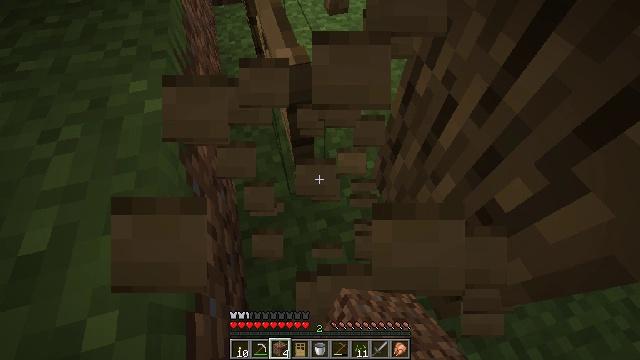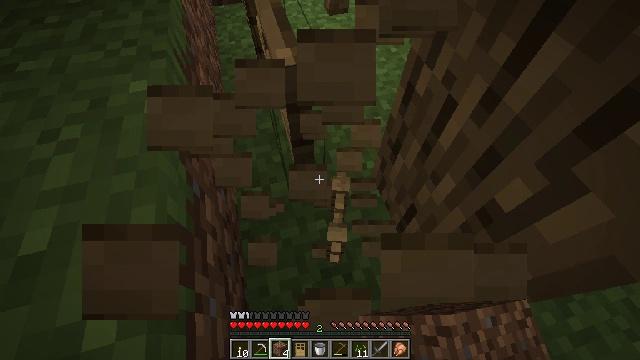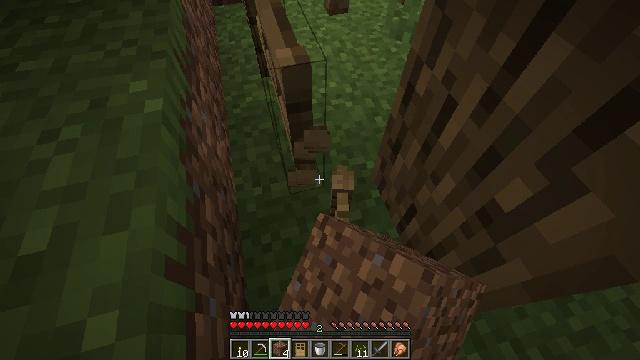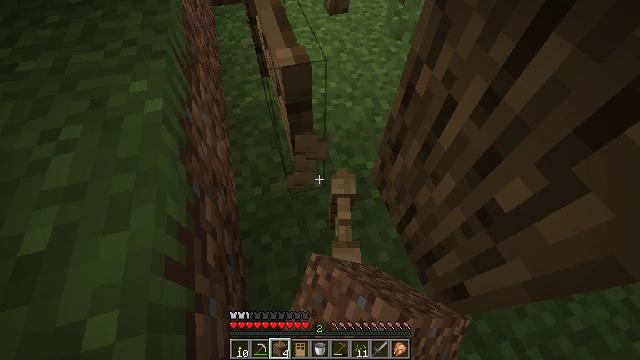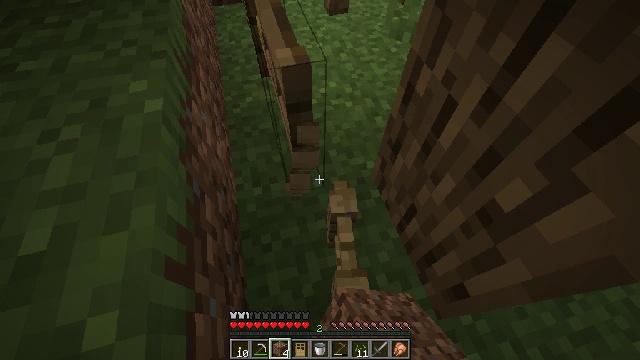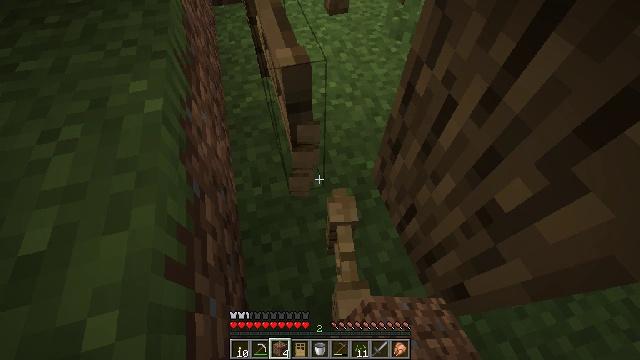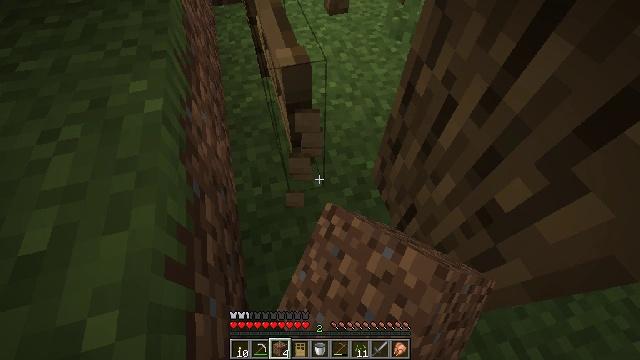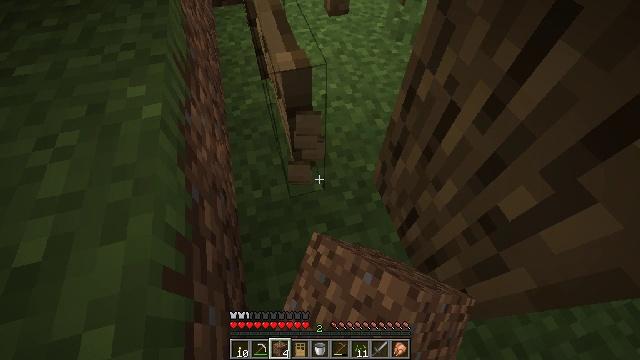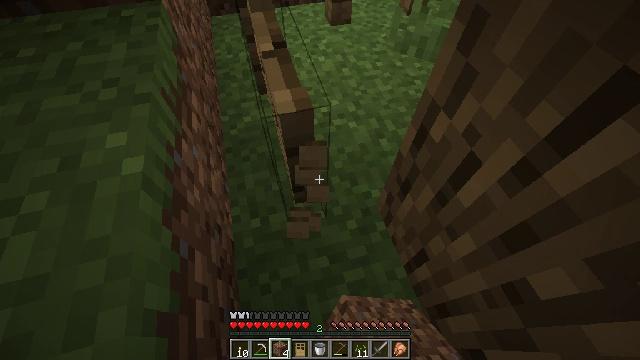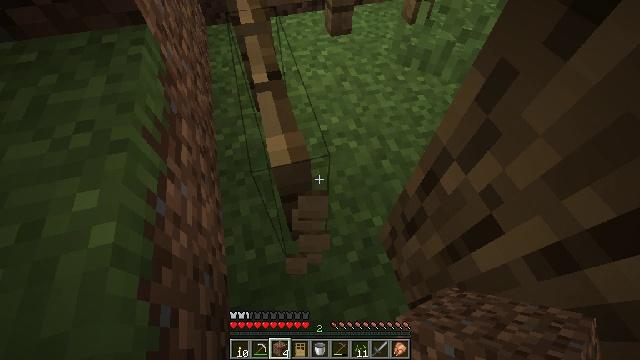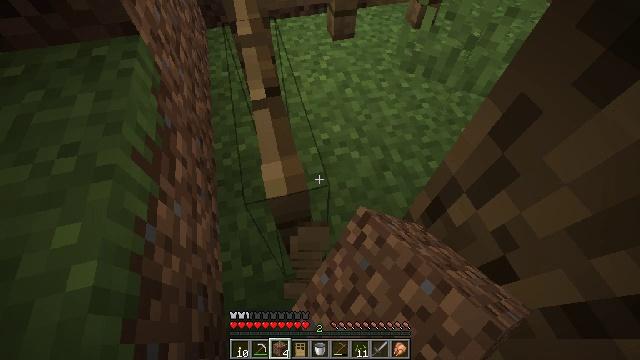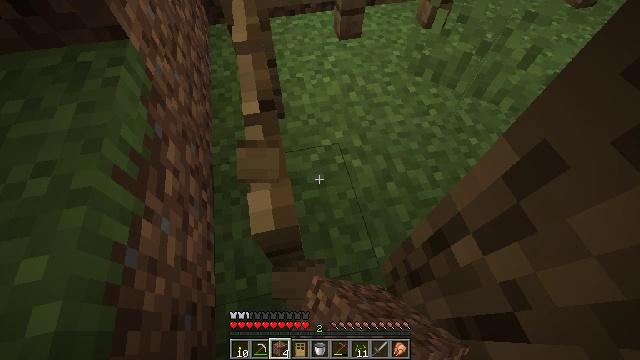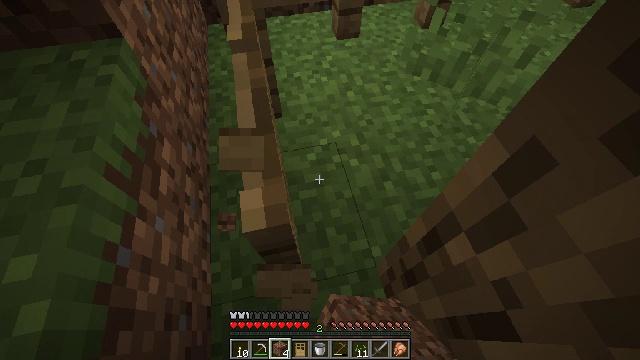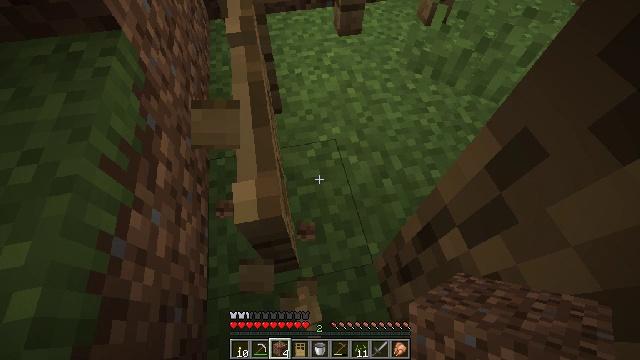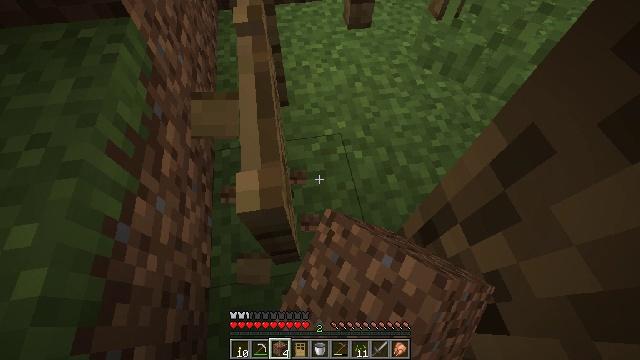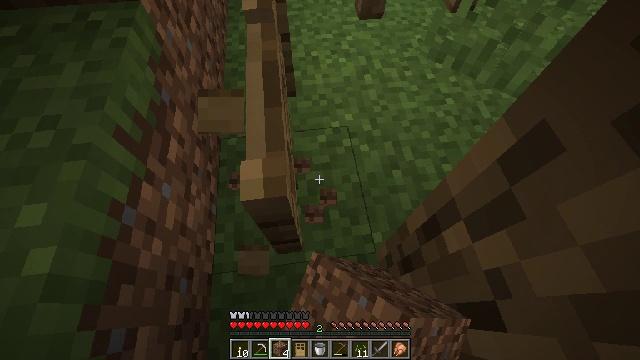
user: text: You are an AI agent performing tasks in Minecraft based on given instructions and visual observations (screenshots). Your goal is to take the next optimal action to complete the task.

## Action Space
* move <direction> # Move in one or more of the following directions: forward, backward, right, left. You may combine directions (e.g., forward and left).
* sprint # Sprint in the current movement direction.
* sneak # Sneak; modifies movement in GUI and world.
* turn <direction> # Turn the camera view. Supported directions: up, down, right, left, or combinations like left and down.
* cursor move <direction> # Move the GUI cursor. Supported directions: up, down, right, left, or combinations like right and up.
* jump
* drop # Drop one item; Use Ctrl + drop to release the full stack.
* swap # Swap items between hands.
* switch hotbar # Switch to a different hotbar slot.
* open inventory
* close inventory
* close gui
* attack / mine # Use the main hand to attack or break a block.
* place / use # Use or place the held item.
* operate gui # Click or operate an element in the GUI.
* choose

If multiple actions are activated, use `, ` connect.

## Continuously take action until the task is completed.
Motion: motion action
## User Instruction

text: Recycle the oak fence gate into your inventory.
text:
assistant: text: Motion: attack / mine
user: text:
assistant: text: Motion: attack / mine
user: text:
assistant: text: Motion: attack / mine
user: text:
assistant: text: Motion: attack / mine
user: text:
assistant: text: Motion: attack / mine
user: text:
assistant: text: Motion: attack / mine
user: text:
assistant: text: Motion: move forward, attack / mine
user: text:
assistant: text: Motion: move forward, attack / mine
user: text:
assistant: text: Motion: move forward, attack / mine
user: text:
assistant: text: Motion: move forward, attack / mine
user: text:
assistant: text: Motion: move forward, turn left and down, attack / mine
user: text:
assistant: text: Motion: attack / mine
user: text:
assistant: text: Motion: attack / mine
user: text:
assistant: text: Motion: turn left and down, attack / mine
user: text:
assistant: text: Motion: turn left and down, attack / mine
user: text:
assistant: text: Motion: turn left, attack / mine
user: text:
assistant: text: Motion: attack / mine
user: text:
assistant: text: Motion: attack / mine
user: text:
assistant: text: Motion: attack / mine
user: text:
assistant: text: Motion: turn left and down, attack / mine
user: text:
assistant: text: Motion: attack / mine
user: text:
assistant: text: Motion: attack / mine
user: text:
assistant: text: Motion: attack / mine
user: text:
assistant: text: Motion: attack / mine
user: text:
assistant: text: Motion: turn left, attack / mine
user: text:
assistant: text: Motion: turn left and down, attack / mine
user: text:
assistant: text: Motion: attack / mine
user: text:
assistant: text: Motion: attack / mine
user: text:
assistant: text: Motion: attack / mine
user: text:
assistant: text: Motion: attack / mine